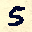
Label: 5